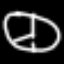
Label: clock